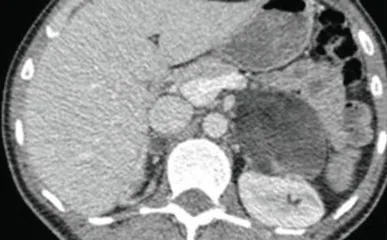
Computed tomography images of the left adrenal mass (74 x 55 mm in size) in axial.
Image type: radiology (ct)